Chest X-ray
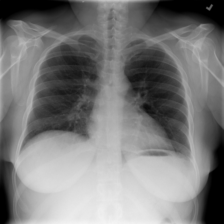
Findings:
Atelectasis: negative
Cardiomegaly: negative
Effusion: negative
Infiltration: negative
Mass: negative
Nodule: negative
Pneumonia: negative
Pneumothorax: negative
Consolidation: negative
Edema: negative
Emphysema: negative
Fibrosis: negative
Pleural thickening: negative
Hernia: negative